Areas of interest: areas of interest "Disease Prevention"
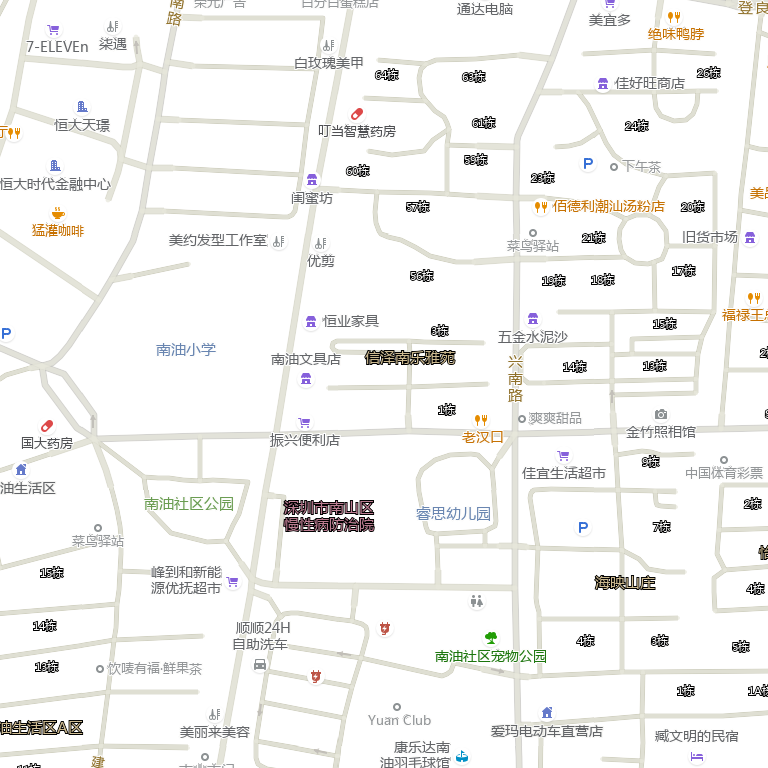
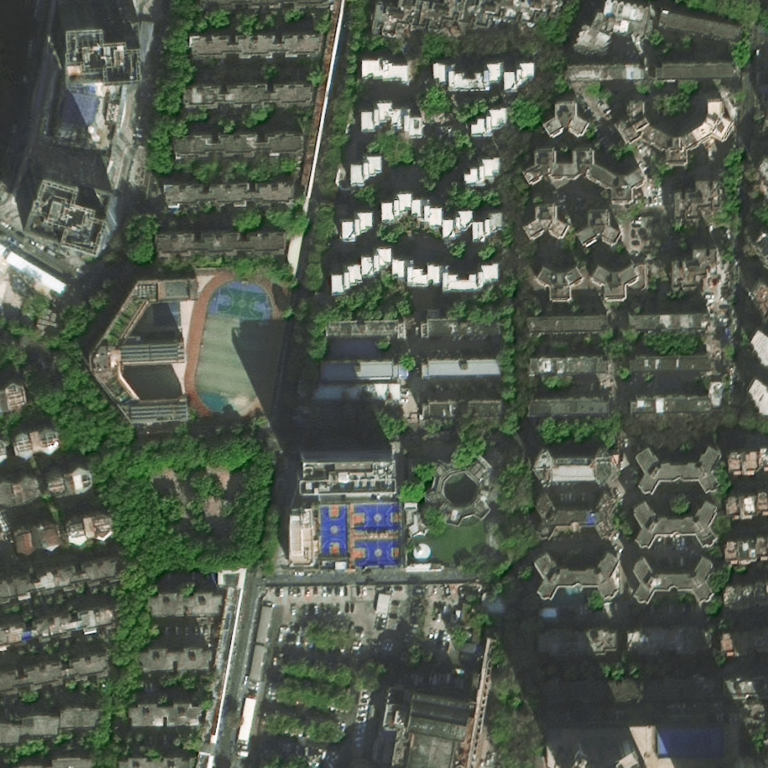